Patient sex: F
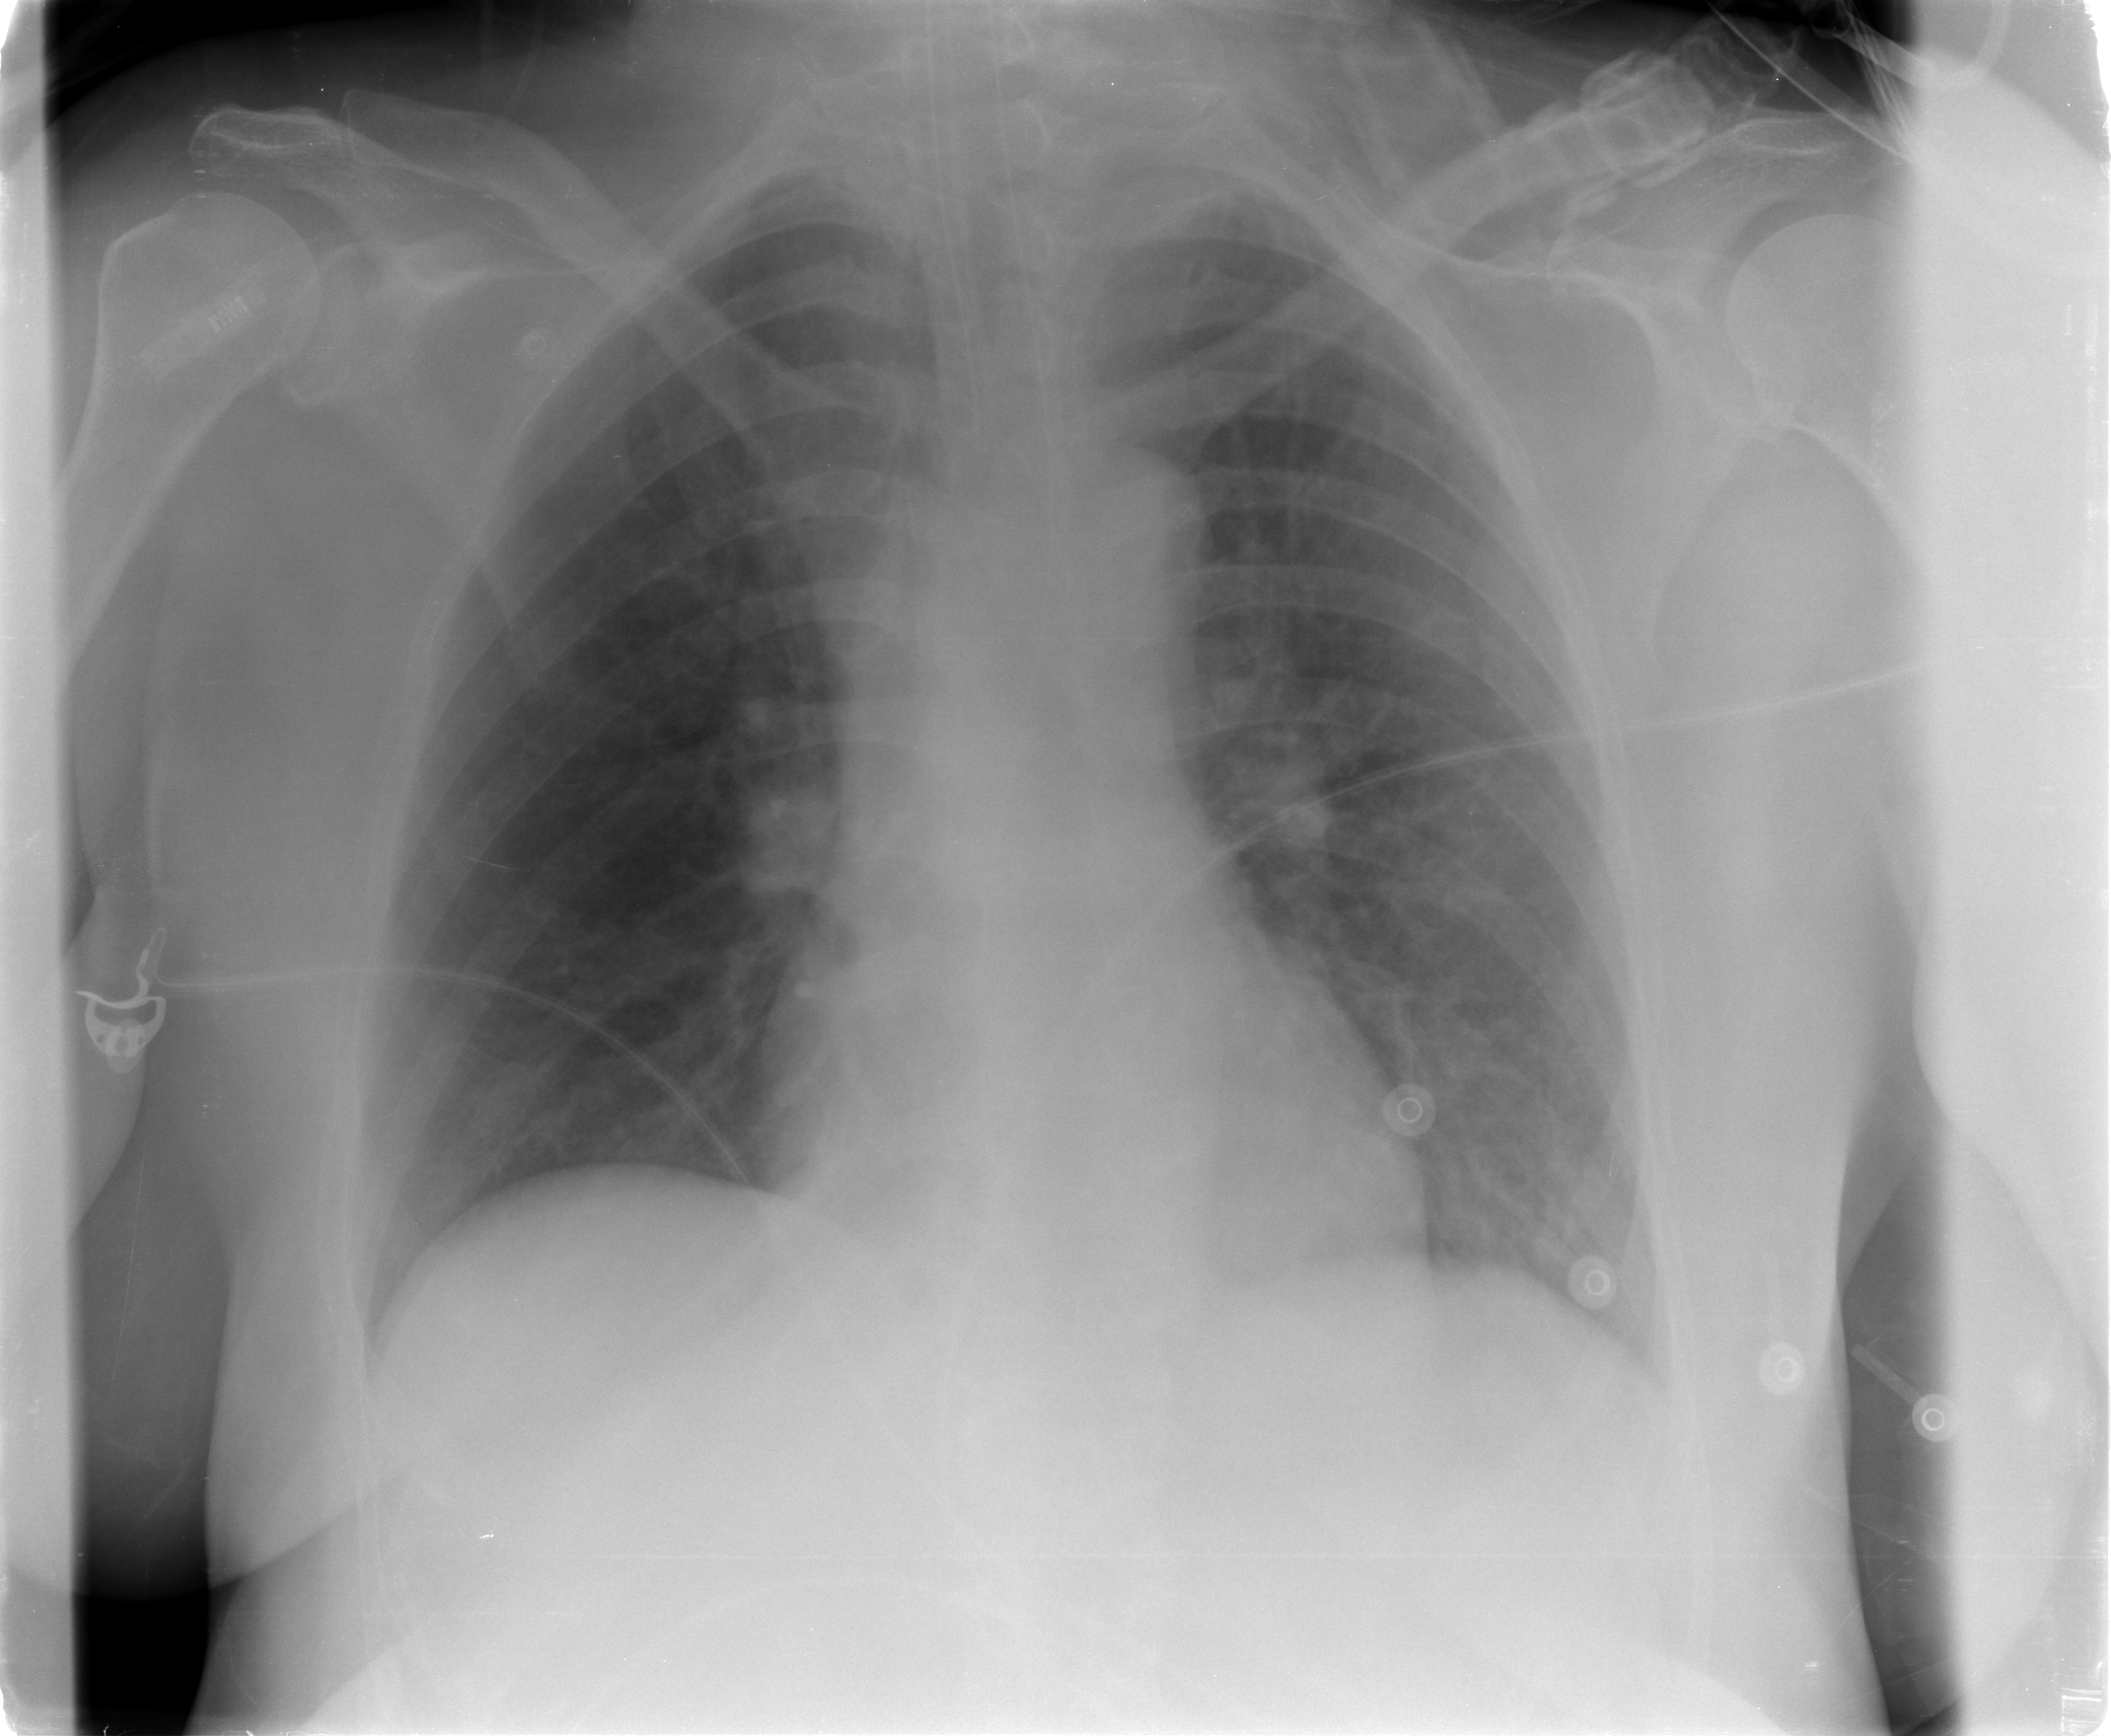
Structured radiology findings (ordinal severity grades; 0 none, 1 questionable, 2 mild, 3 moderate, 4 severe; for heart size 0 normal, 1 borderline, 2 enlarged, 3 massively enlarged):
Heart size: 0
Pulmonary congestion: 1
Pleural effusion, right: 0
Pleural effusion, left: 0
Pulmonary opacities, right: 0
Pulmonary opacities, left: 2
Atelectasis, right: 0
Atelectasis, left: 1